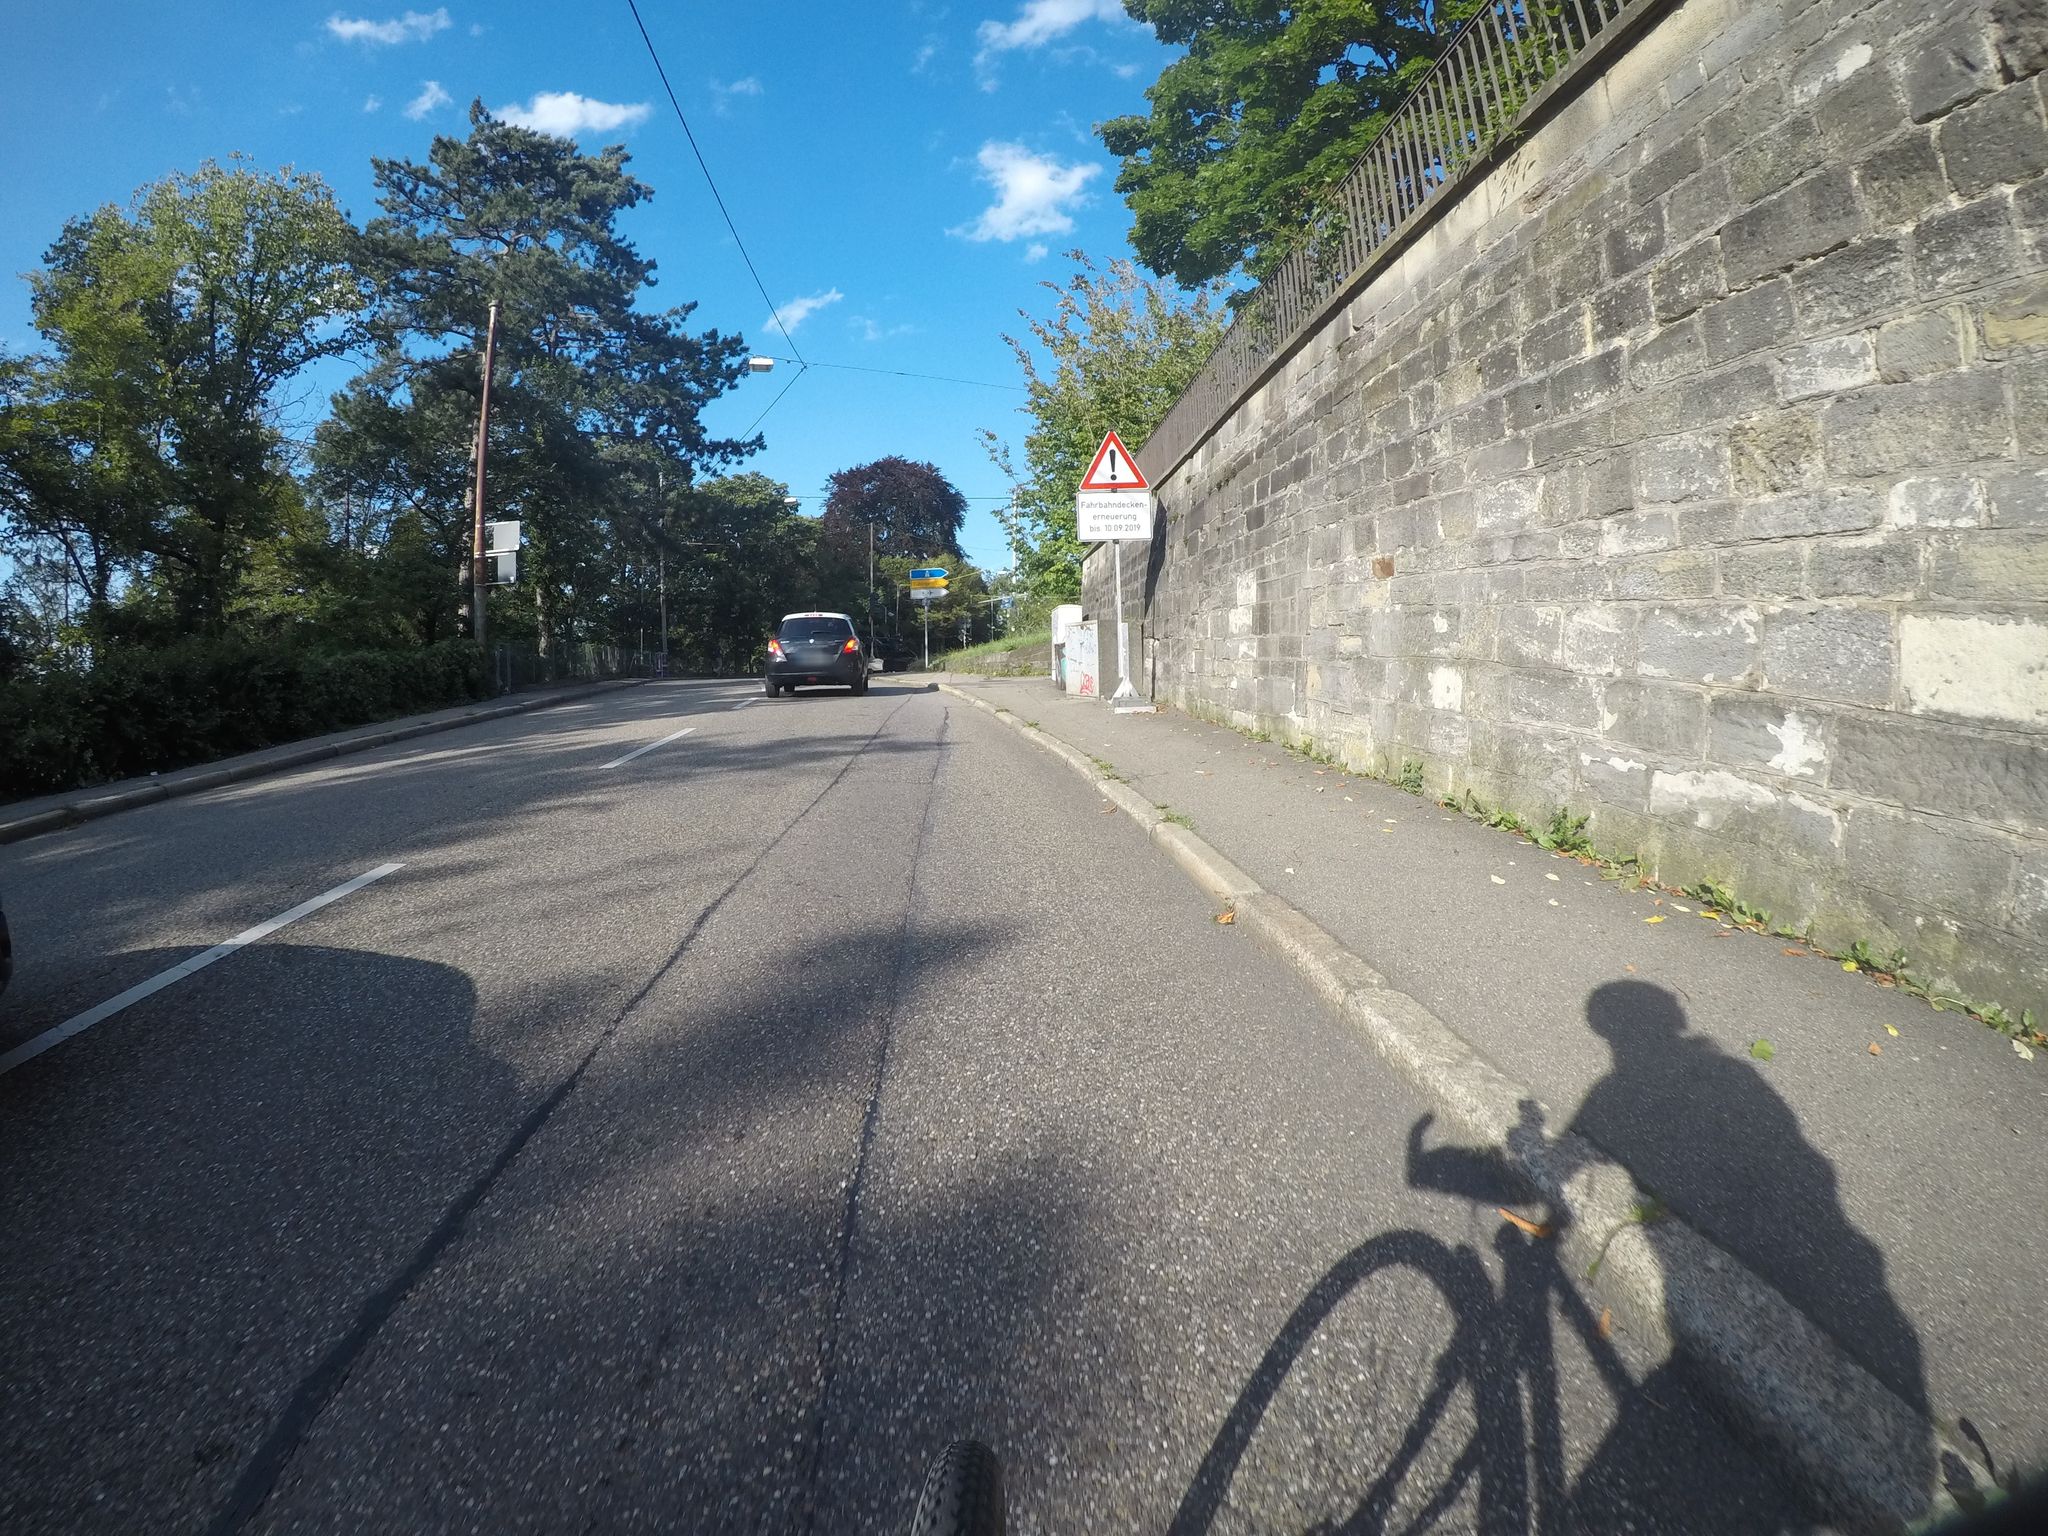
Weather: clear
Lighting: day
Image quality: good
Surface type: cycling surface
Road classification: footway, steps
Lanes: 2
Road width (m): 1, 2
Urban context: urban centre
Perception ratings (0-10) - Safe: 3.19, Lively: 6.76, Beautiful: 7.99, Boring: 6.1, Depressing: 2.33, Wealthy: 2.04